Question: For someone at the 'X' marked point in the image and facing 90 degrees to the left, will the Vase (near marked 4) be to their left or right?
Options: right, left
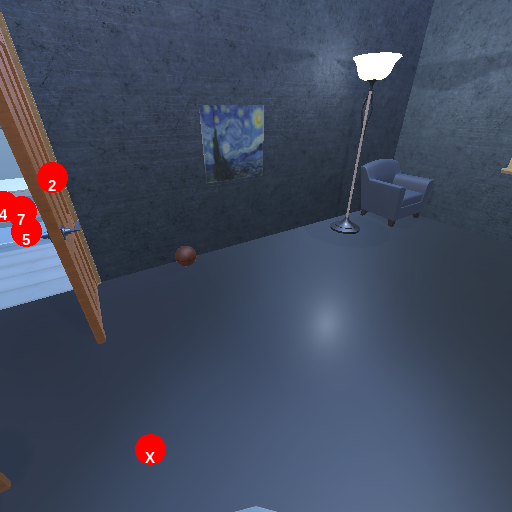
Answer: right